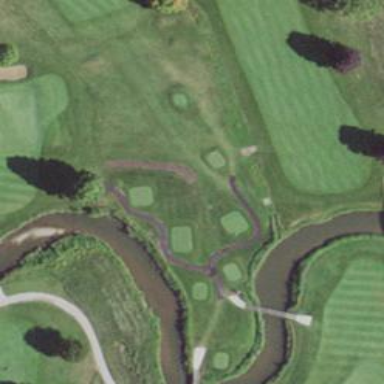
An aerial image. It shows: Path for both roads and golfers.